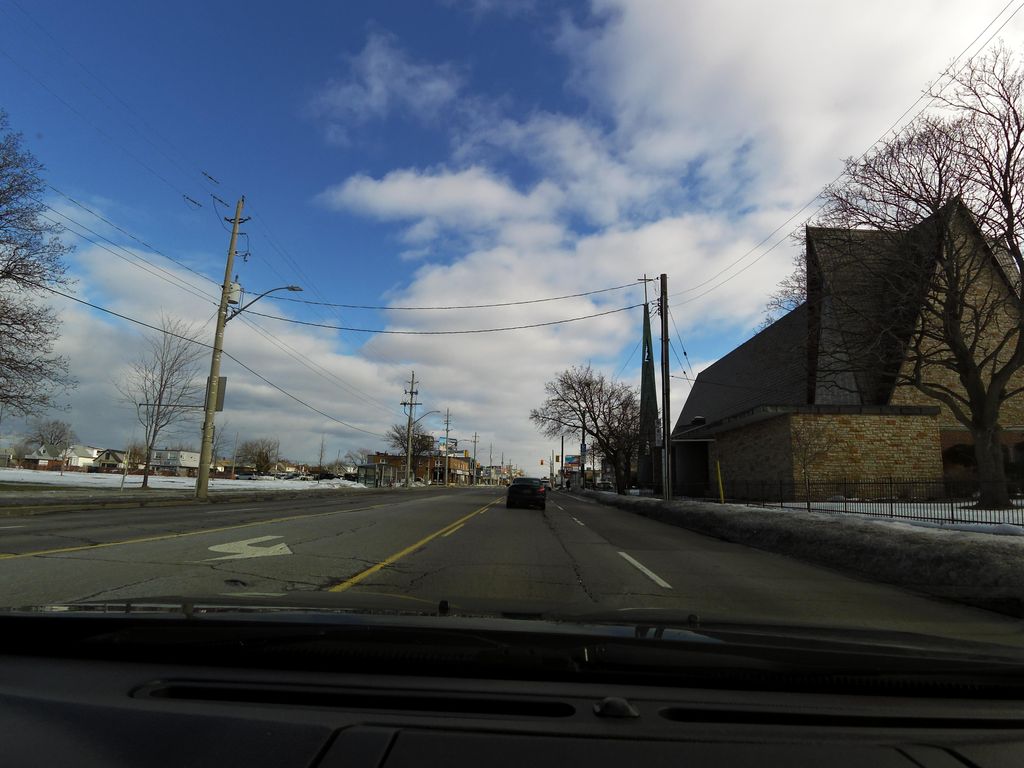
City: hamilton